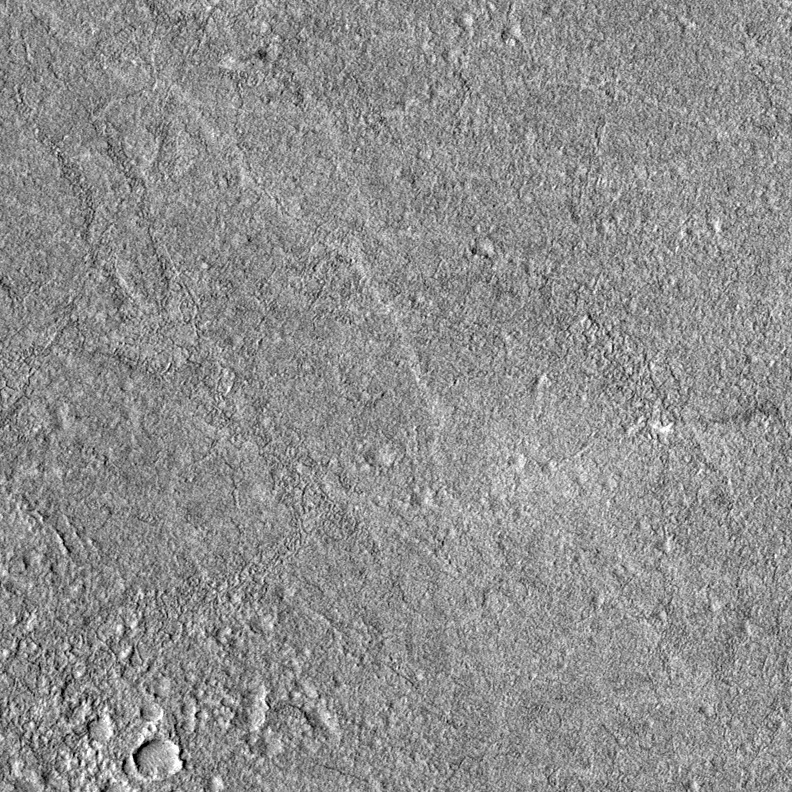
Label: dustdevil